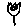
Label: flower